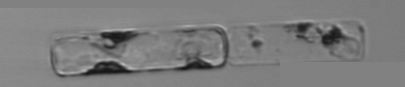
Label: Guinardia_delicatula